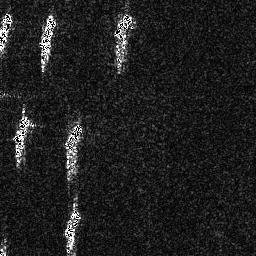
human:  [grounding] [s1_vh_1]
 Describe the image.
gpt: In the satellite image, there is  <ref>1 medium ship </ref> <box>[[43, 4, 51, 14, 0]]</box> located at top.